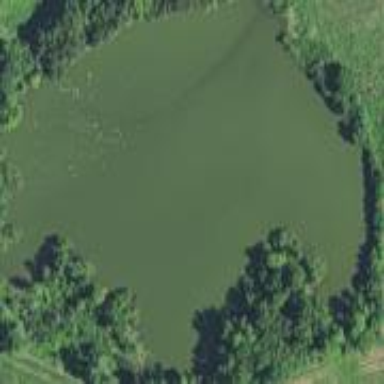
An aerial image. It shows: Pond classified as water feature in nature.